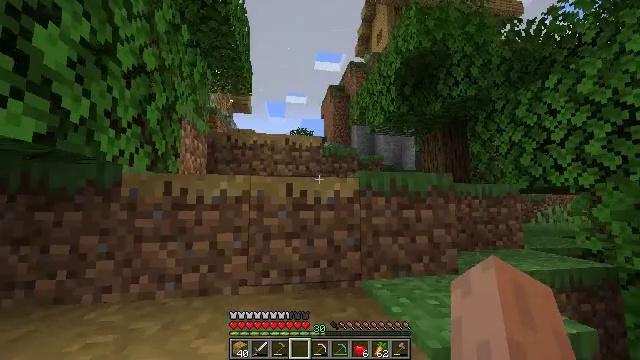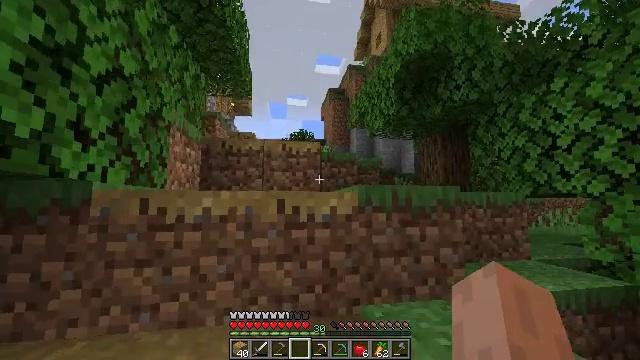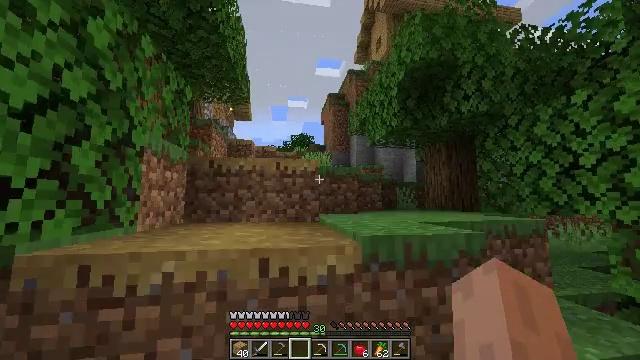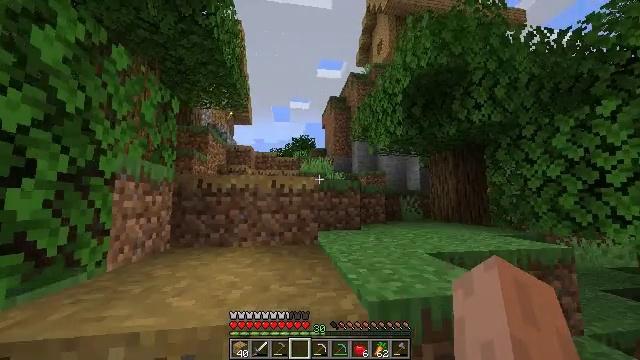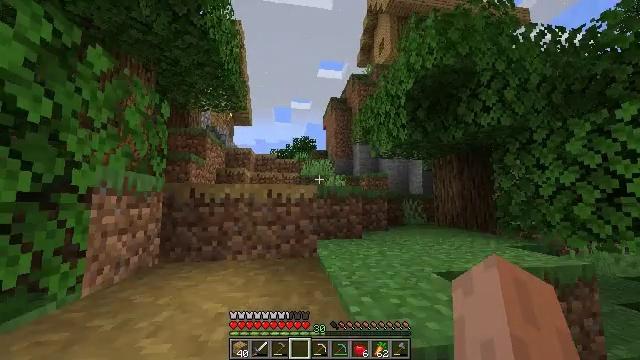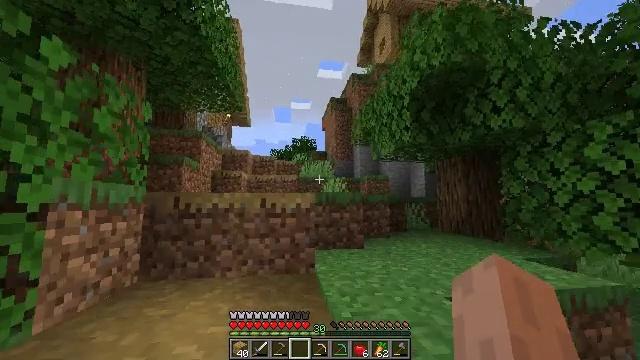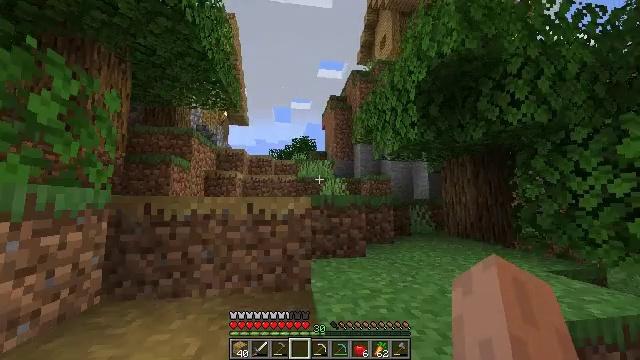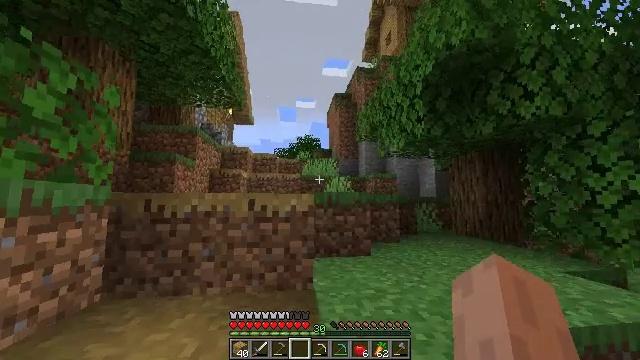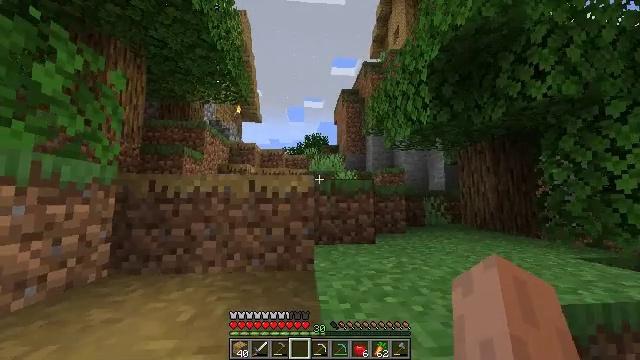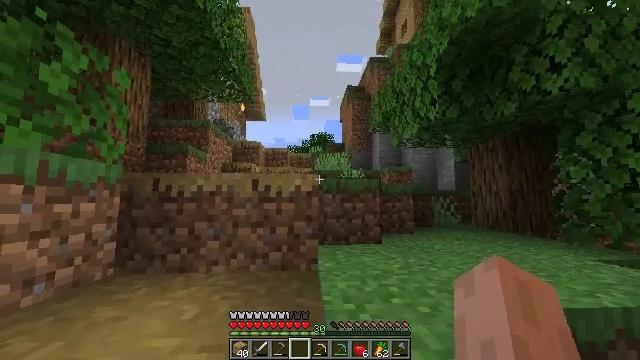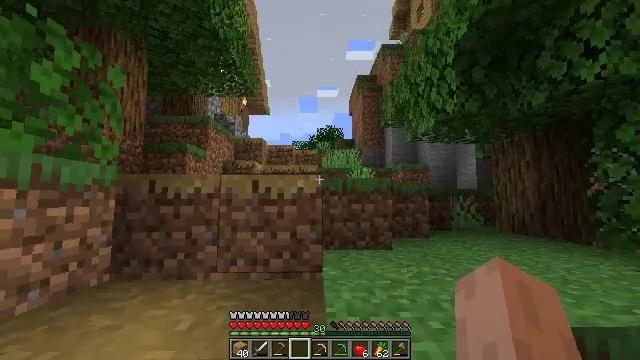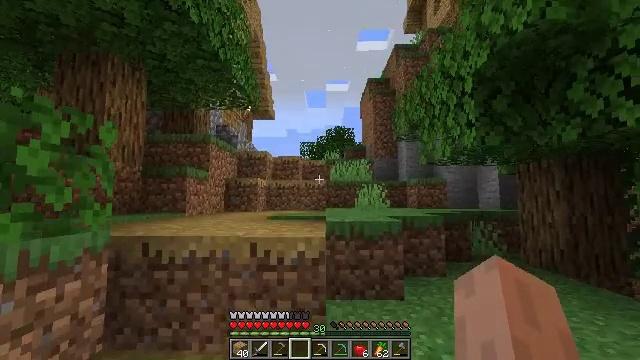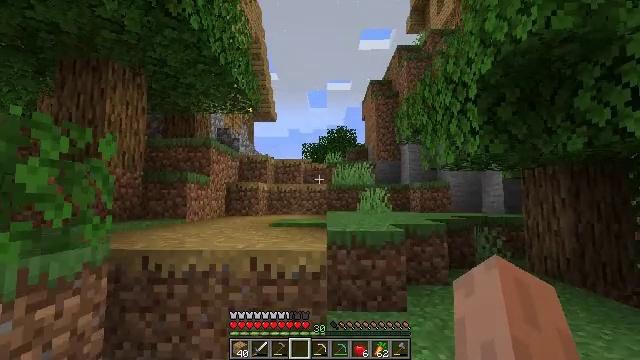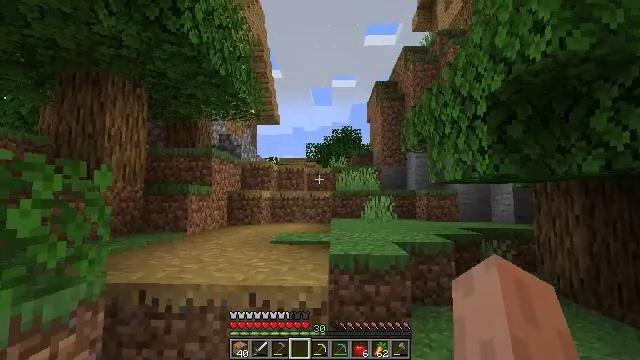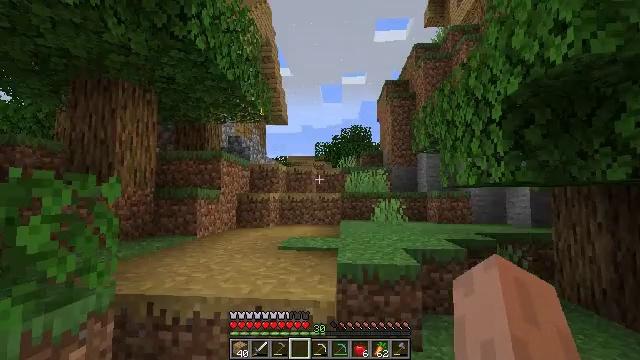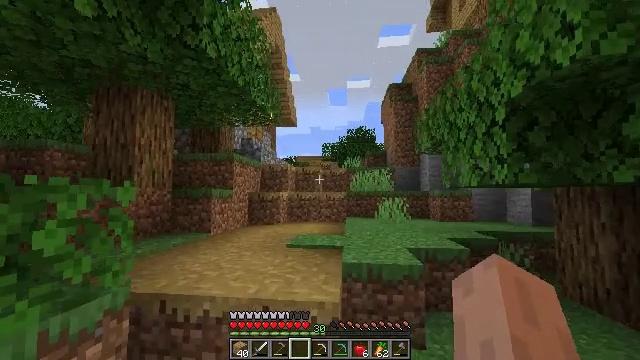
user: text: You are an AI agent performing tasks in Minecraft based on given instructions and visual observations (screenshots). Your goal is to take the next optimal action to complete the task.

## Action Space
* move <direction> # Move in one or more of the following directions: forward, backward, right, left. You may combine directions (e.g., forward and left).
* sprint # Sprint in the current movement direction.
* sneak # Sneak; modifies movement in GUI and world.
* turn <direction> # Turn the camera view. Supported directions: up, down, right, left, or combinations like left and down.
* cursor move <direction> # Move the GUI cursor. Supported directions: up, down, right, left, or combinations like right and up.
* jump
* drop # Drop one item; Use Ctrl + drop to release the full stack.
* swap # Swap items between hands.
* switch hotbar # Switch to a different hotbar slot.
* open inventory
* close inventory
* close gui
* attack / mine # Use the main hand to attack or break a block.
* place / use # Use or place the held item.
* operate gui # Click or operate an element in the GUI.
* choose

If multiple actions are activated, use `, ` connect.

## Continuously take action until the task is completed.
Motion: motion action
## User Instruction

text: Open a crafting table to create the enchanting table.
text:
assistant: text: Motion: move forward, sprint, jump
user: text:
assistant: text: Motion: move forward, sprint, jump
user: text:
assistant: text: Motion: move forward, sprint, jump
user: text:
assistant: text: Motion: move forward, sprint, jump
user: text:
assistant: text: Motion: move forward, sprint
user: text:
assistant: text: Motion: move forward, sprint
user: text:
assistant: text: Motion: move forward, sprint, turn left
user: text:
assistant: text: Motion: move forward, sprint, turn left, jump
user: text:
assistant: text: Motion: move forward, sprint, turn left, jump
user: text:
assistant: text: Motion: move forward, sprint, turn left, jump
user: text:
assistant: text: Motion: move forward, sprint, turn left, jump
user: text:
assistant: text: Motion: move forward, sprint
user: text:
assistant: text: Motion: move forward, sprint, turn left
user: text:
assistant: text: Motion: move forward, sprint, turn left
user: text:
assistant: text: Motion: move forward, sprint, turn left
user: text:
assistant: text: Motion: move forward, sprint, turn left
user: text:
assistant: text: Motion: move forward, sprint, turn left
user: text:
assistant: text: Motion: move forward, sprint
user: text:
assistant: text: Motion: move forward, sprint, turn left
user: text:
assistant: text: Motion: move forward, sprint
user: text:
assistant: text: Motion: move forward, sprint, jump
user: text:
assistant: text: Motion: move forward, sprint, jump
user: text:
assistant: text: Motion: move forward, sprint, jump
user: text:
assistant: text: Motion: move forward, sprint, jump
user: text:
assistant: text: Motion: move forward, sprint, jump
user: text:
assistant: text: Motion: move forward, sprint
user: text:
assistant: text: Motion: move forward, sprint
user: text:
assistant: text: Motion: move forward, sprint
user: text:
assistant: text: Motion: move forward, sprint
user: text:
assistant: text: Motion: move forward, sprint